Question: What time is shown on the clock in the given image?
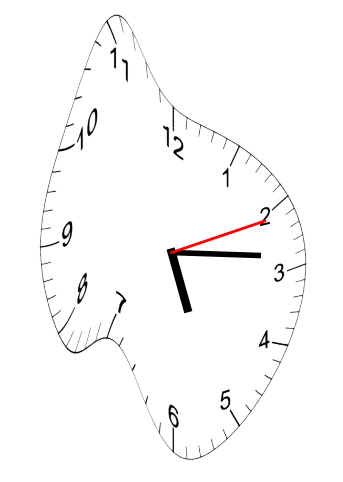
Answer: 05:14:11